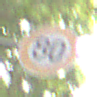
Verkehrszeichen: Geschwindigkeit80
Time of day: MorningAfternoon
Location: Outdoor (Urban)
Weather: Overcast
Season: NotSpecified
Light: Natural